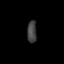
Tissue: lung
Cell type: Epithelial cells
Senescence score: 0.2143
Nuclear area (px): 204
Mean DAPI intensity: 65.51